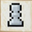
Piece: wP